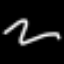
Label: squiggle